Question: I want to remove an property in propertygrid (like cursor property and other ...)
How?

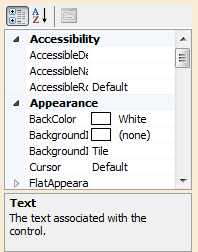
Answer: Apply the <URL> to your property and set it to 'False', e.g.
'''
Imports System.ComponentModel
Public Class Thing
Inherits Component
Public Property VisibleProperty As String
<Browsable(False)>
Public Property HiddenProperty As String
End Class
'''